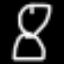
Label: hourglass